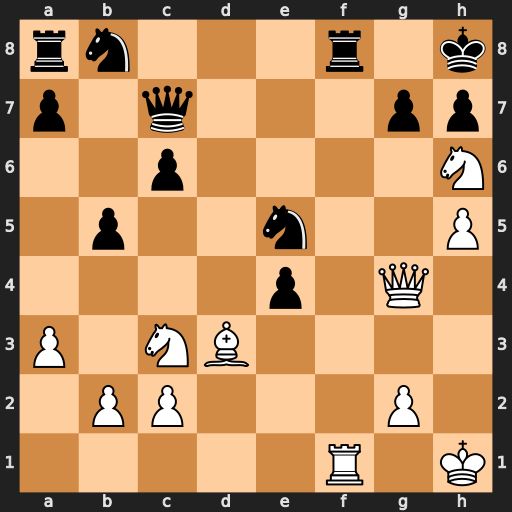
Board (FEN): rn3r1k/p1q3pp/2p4N/1p2n2P/4p1Q1/P1NB4/1PP3P1/5R1K
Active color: w
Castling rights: -
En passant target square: -
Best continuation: Rxf8#